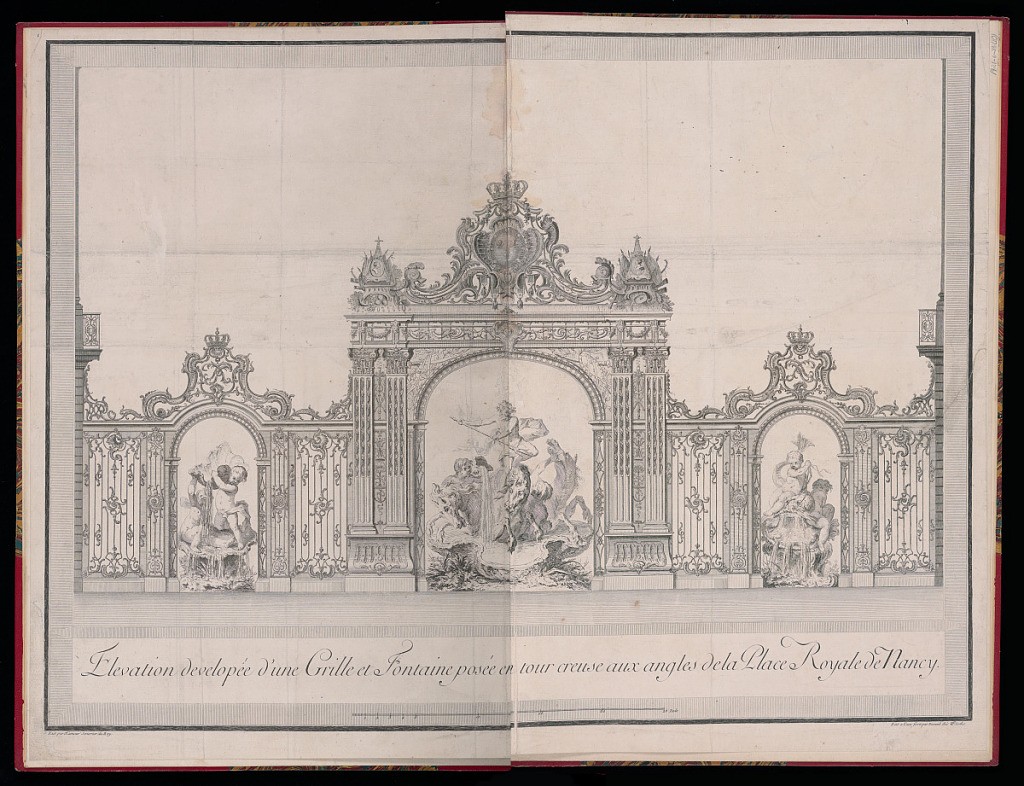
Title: Elevation developée d'une Grille et Fontaine posée en tour creuse aux angles de la Place Royale de Nancy
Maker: Jean Lamour, French, 1698–1771
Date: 1753
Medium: Etching on laid paper
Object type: Bound print
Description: Elevation of the gate and fountain on the Place Royale in Nancy. The fountain in the center of the rocaille gate is of Neptune wielding his triton while riding on his sea horses. In a smaller archway to the left, is a smaller fountain of putti holding a large shell; in a smaller archway to the right, is a smaller fountain of putti riding a dolphin. The plate is signed.